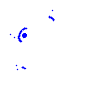
Particle: pion